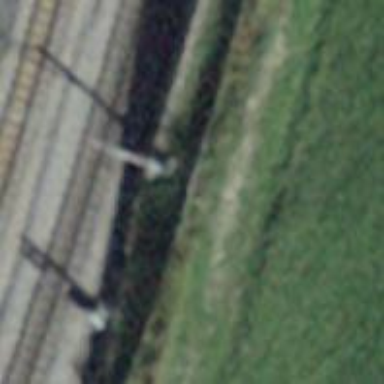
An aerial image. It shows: Retaining wall.